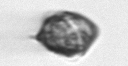
Label: Kryptoperidinium_triquetrum